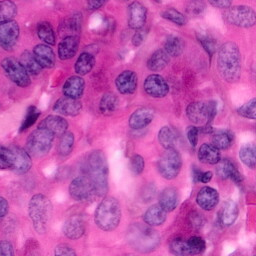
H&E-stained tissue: Pancreatic